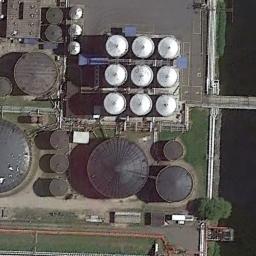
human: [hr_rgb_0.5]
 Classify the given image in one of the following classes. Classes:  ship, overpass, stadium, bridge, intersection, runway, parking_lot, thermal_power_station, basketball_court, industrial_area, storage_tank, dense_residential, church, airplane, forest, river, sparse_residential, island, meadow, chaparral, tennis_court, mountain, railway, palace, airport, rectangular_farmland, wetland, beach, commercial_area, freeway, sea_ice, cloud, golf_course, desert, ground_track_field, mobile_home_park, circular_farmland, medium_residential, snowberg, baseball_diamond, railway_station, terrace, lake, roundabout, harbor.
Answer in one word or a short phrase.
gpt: storage_tank